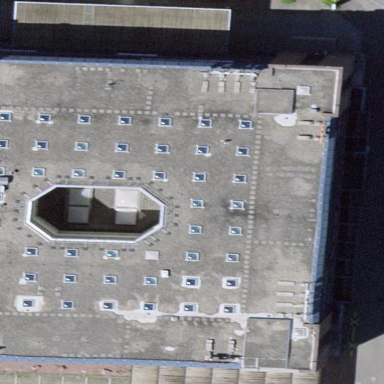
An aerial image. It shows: Educational institution building designed for office purposes.